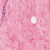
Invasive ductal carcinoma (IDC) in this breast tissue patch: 0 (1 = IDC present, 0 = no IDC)